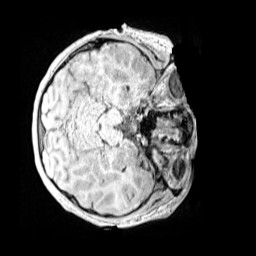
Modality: MP2RAGE
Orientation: axial
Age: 11
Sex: female
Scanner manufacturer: siemens
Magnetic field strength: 3 T
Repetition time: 4 s
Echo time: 0.00299 s